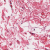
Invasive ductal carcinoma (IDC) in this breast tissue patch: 0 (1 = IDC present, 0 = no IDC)